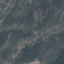
Label: HerbaceousVegetation